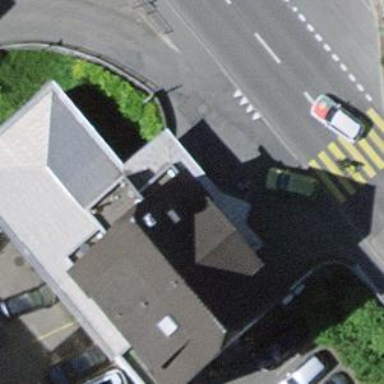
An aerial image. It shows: Bank.